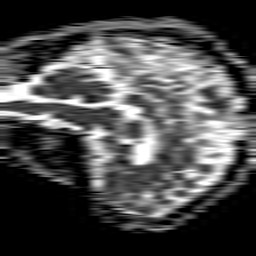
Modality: ADC
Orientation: sagittal
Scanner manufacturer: philips
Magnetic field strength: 1.5 T
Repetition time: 4.6 s
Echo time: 0.08517 s